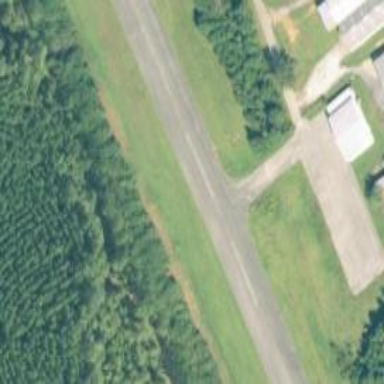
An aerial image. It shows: Runway at airport.